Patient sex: F
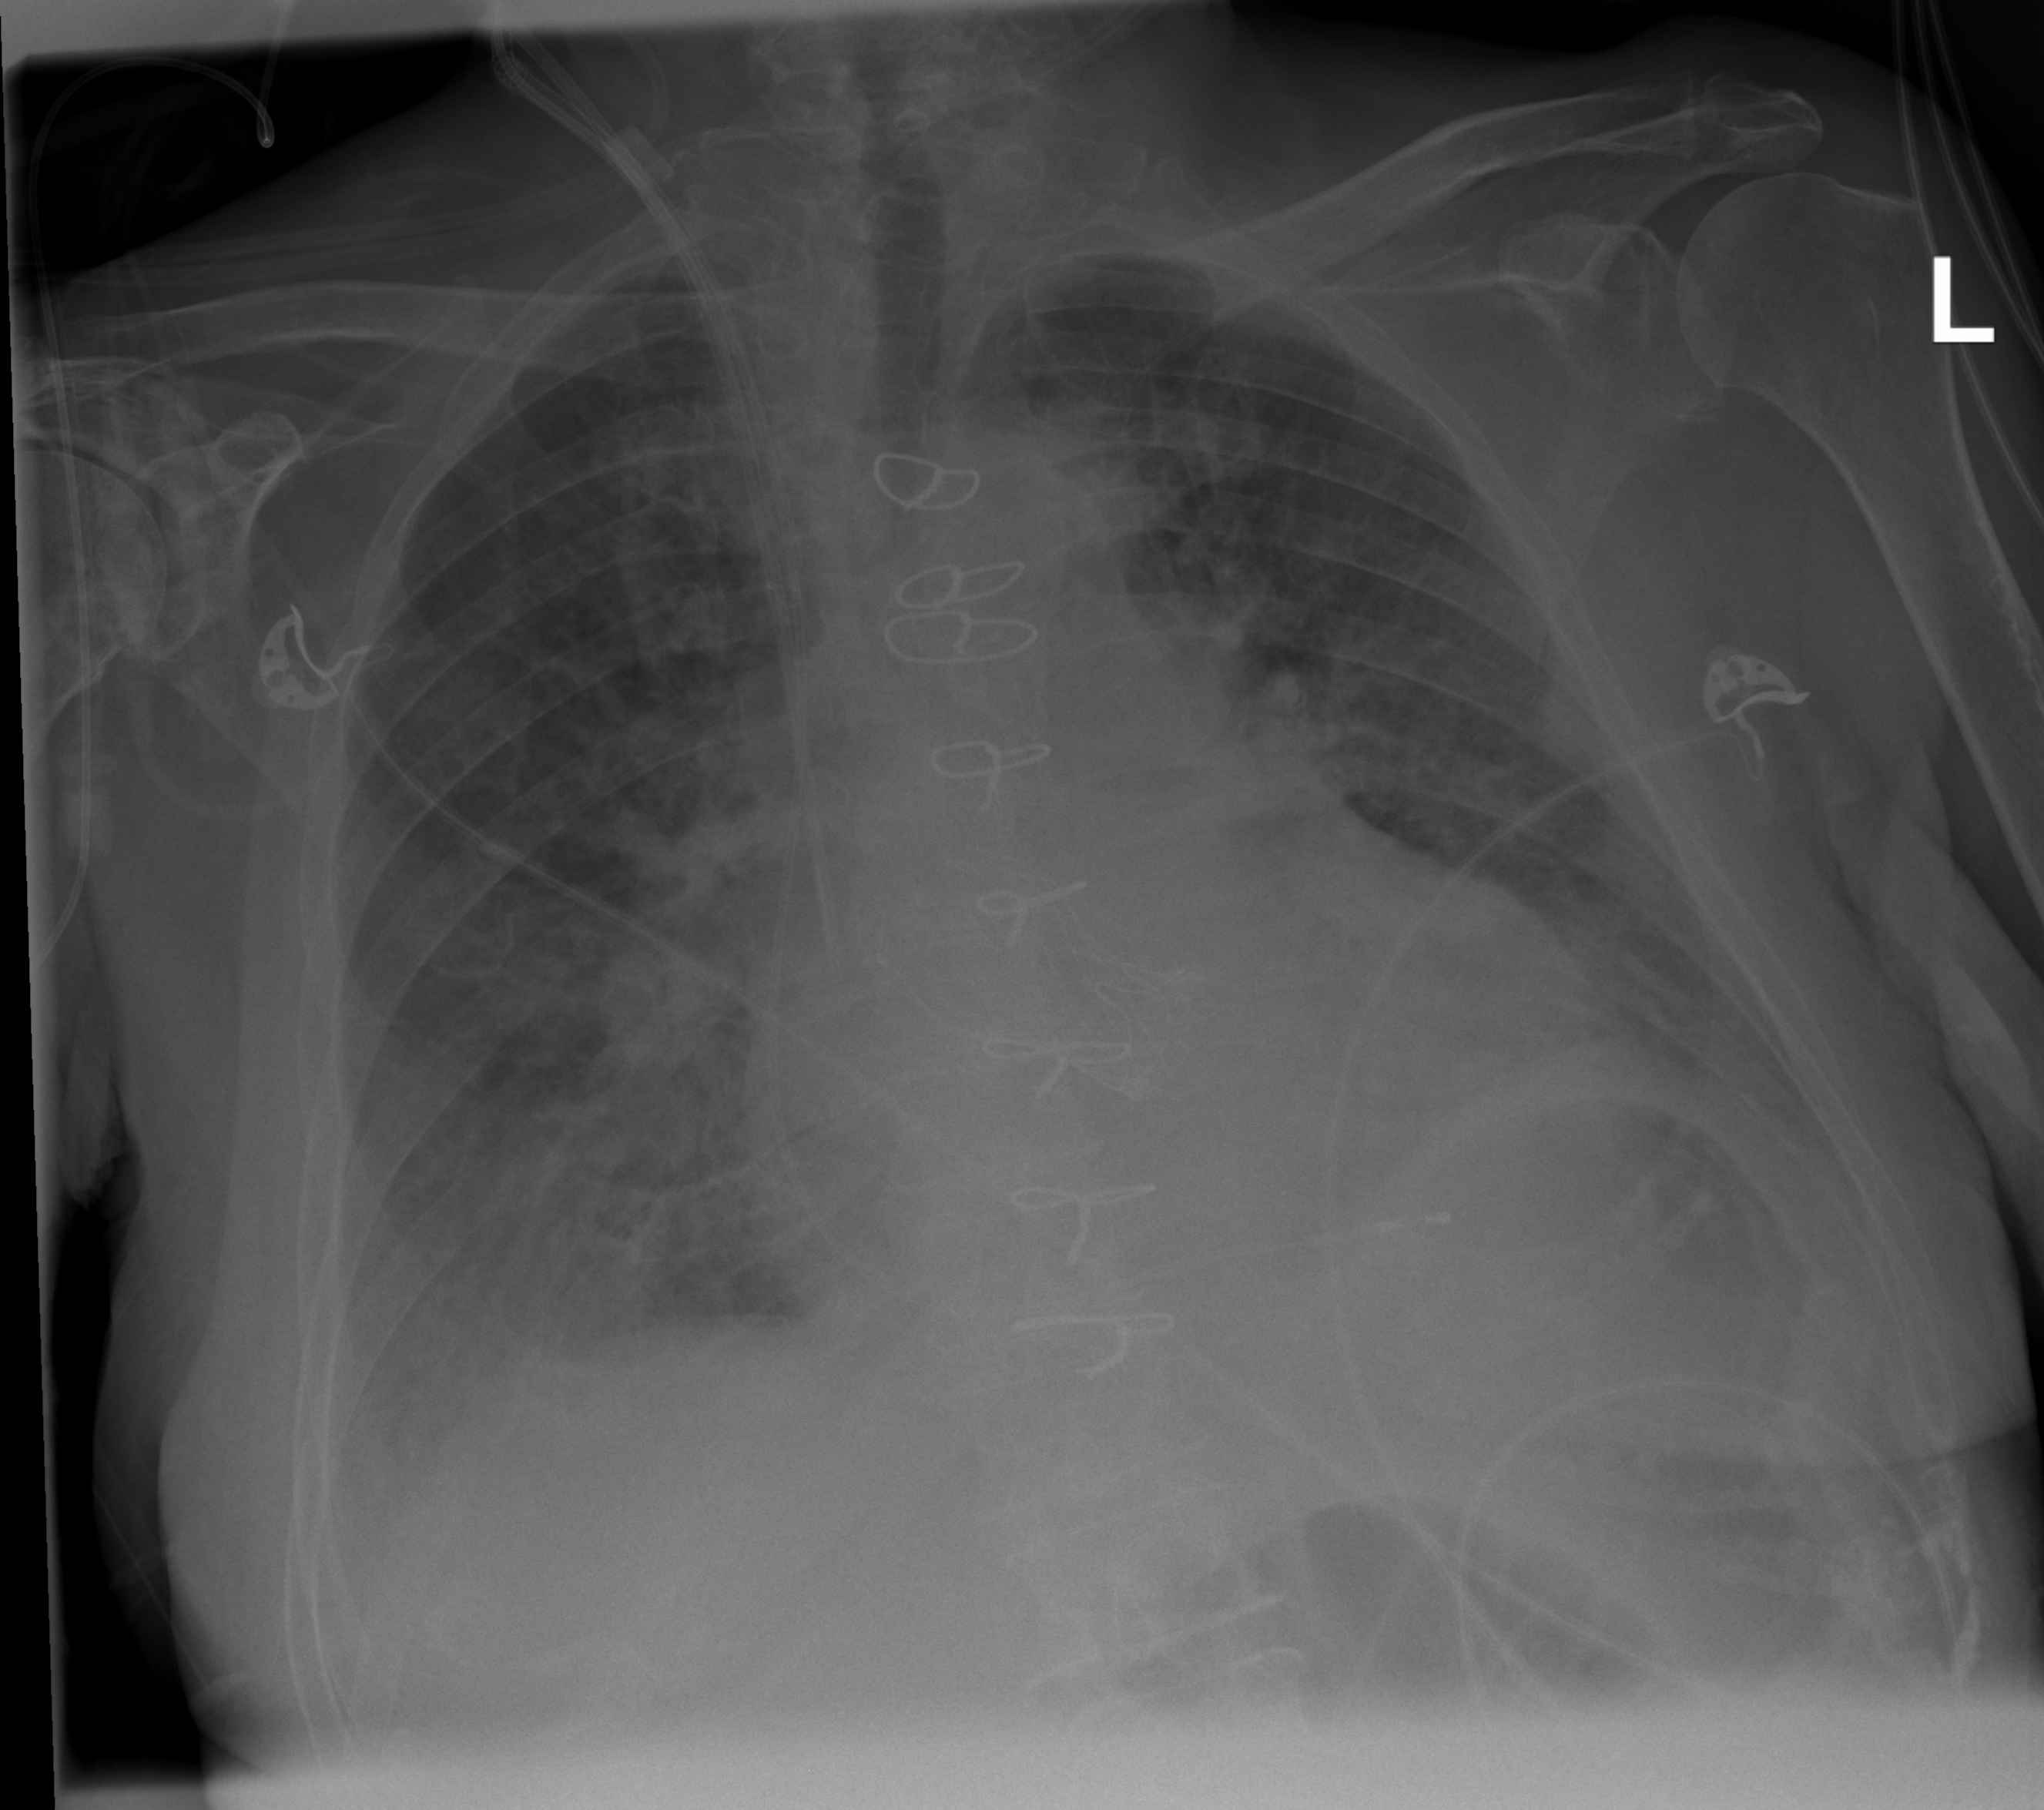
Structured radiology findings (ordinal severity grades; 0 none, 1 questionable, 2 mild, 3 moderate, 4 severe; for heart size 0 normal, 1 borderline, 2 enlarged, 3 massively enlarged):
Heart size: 1
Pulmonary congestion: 2
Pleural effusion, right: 2
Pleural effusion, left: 2
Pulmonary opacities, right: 2
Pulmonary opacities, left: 2
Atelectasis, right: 2
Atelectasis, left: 2